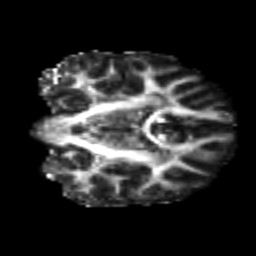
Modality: FA
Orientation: coronal
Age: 22
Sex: female
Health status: healthy
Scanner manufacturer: philips
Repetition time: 7.384 s
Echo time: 0.08599 s